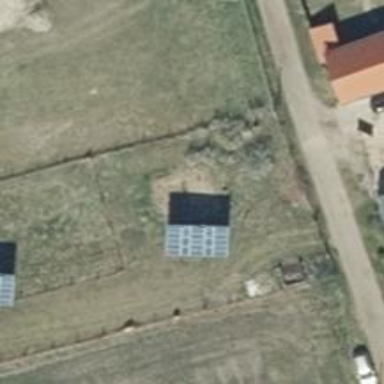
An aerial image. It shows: Solar power generator with photovoltaic panels.